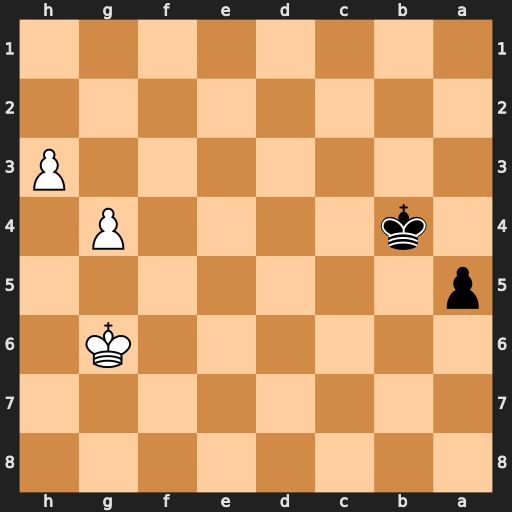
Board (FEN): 8/8/6K1/p7/1k4P1/7P/8/8
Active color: b
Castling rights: -
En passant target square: -
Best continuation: a4 g5 a3 Kh7 a2 g6 a1=Q